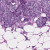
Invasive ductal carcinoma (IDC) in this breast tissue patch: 1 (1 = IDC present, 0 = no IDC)